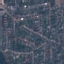
Label: Residential